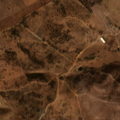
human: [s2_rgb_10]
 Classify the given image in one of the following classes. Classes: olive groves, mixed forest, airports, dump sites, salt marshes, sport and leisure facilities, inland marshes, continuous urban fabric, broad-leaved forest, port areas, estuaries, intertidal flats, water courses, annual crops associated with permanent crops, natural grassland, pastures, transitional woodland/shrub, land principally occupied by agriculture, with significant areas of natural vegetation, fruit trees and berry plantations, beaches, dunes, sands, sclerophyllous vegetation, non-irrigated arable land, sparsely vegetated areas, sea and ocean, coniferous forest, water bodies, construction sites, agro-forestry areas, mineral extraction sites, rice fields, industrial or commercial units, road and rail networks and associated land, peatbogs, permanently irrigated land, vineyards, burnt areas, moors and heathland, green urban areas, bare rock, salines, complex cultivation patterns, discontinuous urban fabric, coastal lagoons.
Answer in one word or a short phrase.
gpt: pastures, agro-forestry areas, transitional woodland/shrub